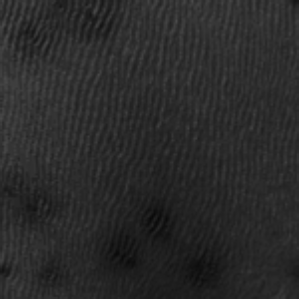
Label: frost